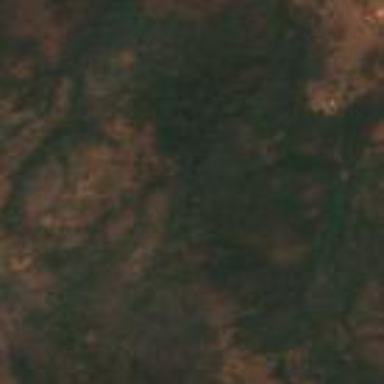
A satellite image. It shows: Forest area.